Field crop: maize
Growth stage: 2
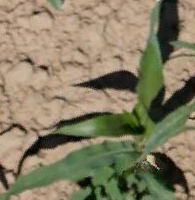
Species: maize